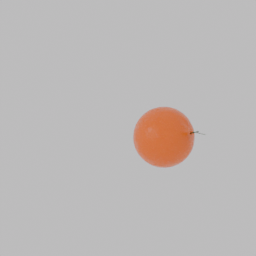
Label: nature